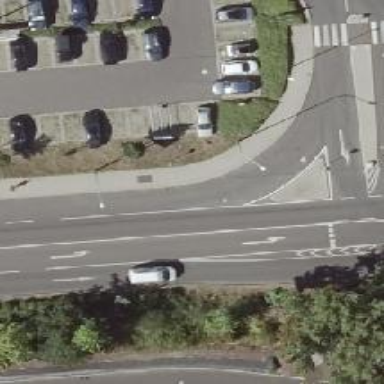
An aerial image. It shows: Asphalt road designated for service vehicles.